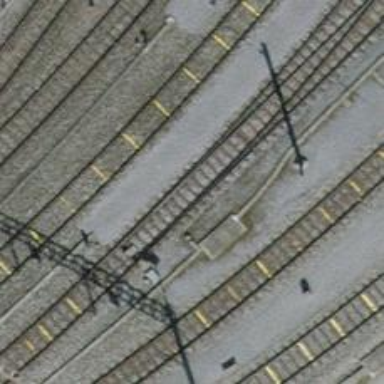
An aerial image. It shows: Railway switch.